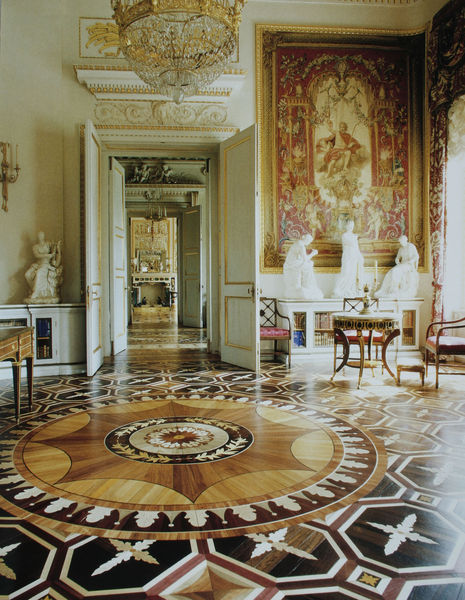
Titel: Paradebibliothek Maria Fjodorownas
Künstler: Vincenzo Brenna
Standort: St. Petersburg
Institution: Schloss Pawlowsk
Schlagwörter: dunkel, gemälde, gruppe, schatten, weiß, braun, fenster, hell, holz, lampe, licht, marmor, raum, schwarz, stuhl, stühle, tisch, tische, tür, zimmer, haus, rot, schloss, muster, ornament, teppich, wand, architektur, barock, bild, innenraum, möbel, vorhang, boden, figur, gold, interieur, sessel, adel, decke, innen, klassizismus, rokoko, rosa, kamin, kreis, rund, skulptur, statue, deutschland, kommode, rahmung, sitz, türen, fußboden, parkett, formen, türe, saal, figuren, polster, salon, gobelin, holzboden, wandteppich, ornamente, verzierung, wandgemälde, kerze, tischchen, flügeltür, kerzen, kronleuchter, leuchter, stuck, türflügel, durchgang, edel, halle, flucht, foto, fotografie, photographie, wei, gang, offen, porzellan, palast, palazzo, flur, mosaik, räume, pracht, einlegearbeit, intarsie, intarsien, photo, fries, nippes, kerzenleuchter, skulpturen, plastiken, statuen, kristall, farbfoto, rosette, residenz, leder, tapisserie, zentrum, museum, geöffnet, statuetten, empire, volon, prunk, wandbild, ebenholz, innenarchitektur, schlösser, parzen, vorhanf, gebälk, appartement, enfilade, entree, durchgänge, zimmerflucht, luster, luxus, raumflucht, sappho, kristallleuchter, cemballo, parket, spinett, schlosszimmer, holuz, möbliert, stür, pasast, tapiseriee